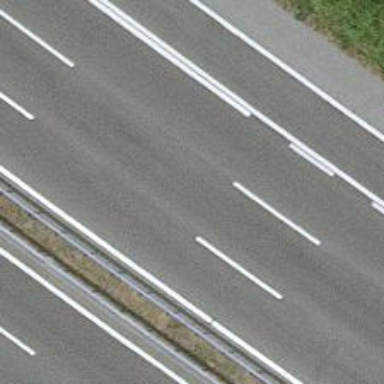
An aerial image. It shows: Motorway junction.